Question: I have created a facebook authentication in my iPhone app, I followed <URL> tutorial
for that. But except one line of code,that is
'''
- (void)applicationDidBecomeActive:(UIApplication *)application
{
[FBSession.activeSession handleDidBecomeActive];
}
'''
When I use this, it is an error shows:
> No visible @interface for 'FBSession' declares the selector
handleDidBecomeActive
But still the authentication works fine while I click the logIn button, Problem is my authentication window is just showing "basic info"-i need to access "post on your behalf" also
'''
My authentication window is I need to authenticate
like this like this (as in FB tutorial)
'''

Cant find out the error, Will it be in app creation in Facebook or my authentication error in iPhone coding. If anyone got the error,please help me to clarify
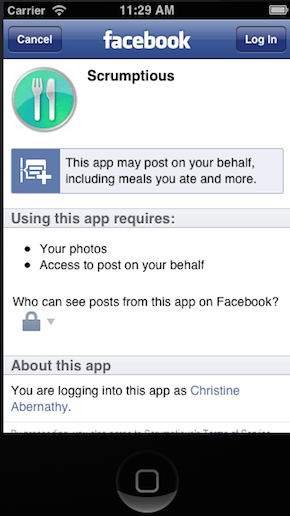
Answer: Writing a test project, I cannot repeat your error message;
'''
No visible @interface for 'FBSession' declares the selector handleDidBecomeActive
'''
when compiling with Facebook SDK 3.1.1 (don't have 3.1 handy to test). It would seem to be something version related since the 'handleDidBecomeActive' is new in the 3.1 version and the message is related to the compiler not seeing the selector.
Also, regarding your permission problem; the permission system has been altered in the 3.1 version to not allow you to request read and write permissions at the same time. Quote from the <URL>;
> You are now required to request read and publish permission (and in that order). Most likely, you will request the read permissions for personalization when the app starts and the user first logs in. Later, if appropriate, your app can request publish permissions when it intends to post data to Facebook.
I can request read permission on login (which is what you're seeing), but as you're seeing you cannot request post permissions at the same time. If I, as the SDK is hinting, later request that permission, it seems to work as it should.